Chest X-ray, PA view. Patient: 28 years old, sex M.
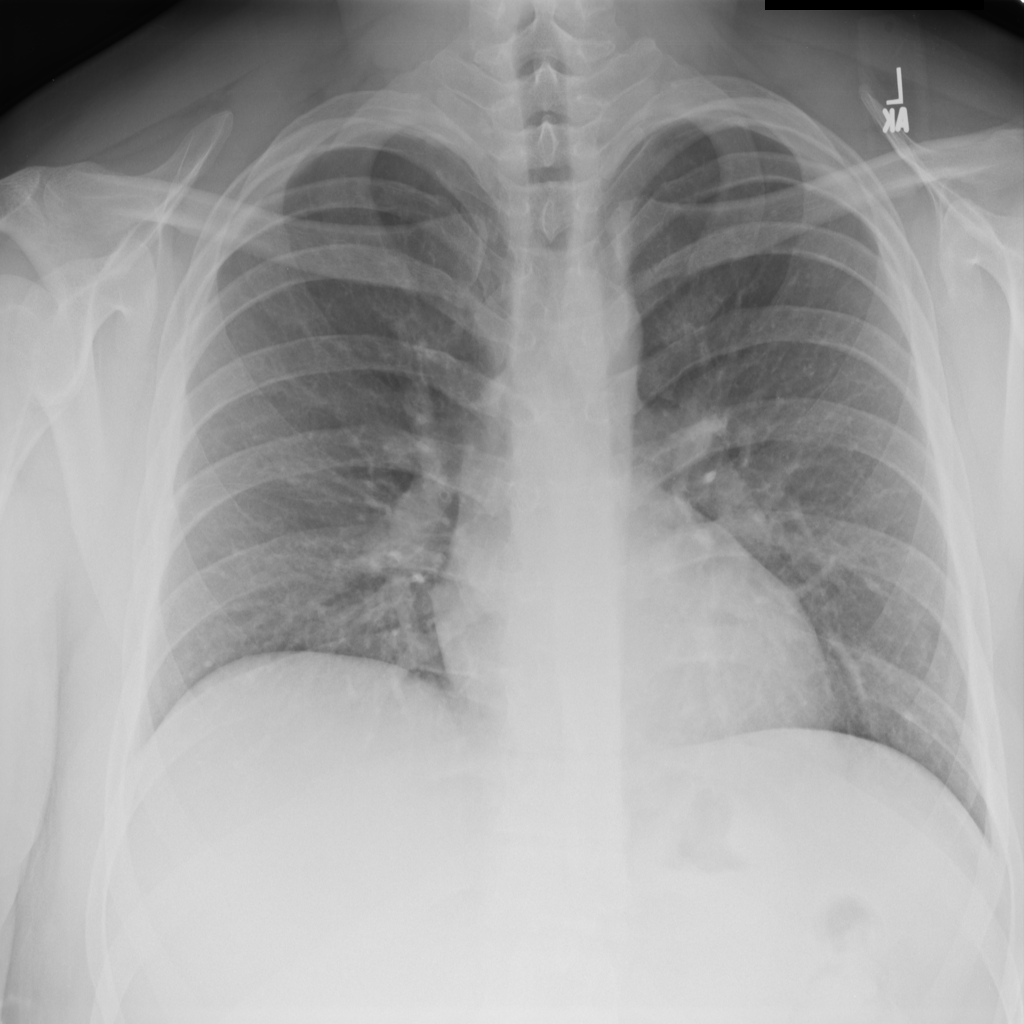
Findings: No Finding